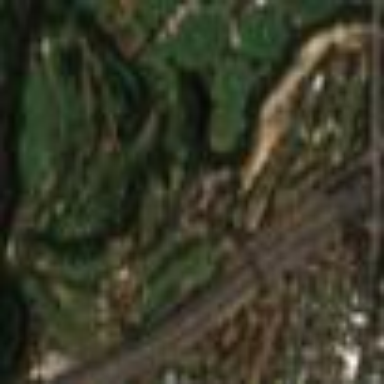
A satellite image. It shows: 18-hole golf course situated within leisure land.